Question: I'm creating an app with 'Meteor' using <URL> package for the pagination and 'Bootstrap 3' for the styles.
In the main page I'm displaying multiple items (3 per row) using infinite scroll.
The problem comes when an item is higher than his neighbour items, making the next row to have a free space and floating one item to the right, instead of appearing below the higher one. Here you can see the problem:

I made an HTML template for the item to be used by the pagination package.
So, for the example shown in the image, the generated code will be this one:
'''
<div class="col-md-10 col-lg-10 col-md-offset-2 col-lg-offset-2">
<div class="pagesCont">
<div class="col-md-4 col-lg-4">
<div class="col-md-12 col-lg-12 well">
<h4 class="break-word">
<a href="#">Item 1</a>
</h4>
<a href="#">
<img src="/cfs/files/images_publications/jvtQWo4KSziMXCryh/300x340.png?token=eyJhdXRoVG9rZW4iOiJsQU55dkttNWNxR0twVjJDWmpad1kzMHhOYS1IMGhTNDdiV0t5Vjd4M1lDIn0%3D&amp;store=images_publications" alt="NO VA" class="img-responsive img-thumbnail">
</a>
<h5 class="col-md-8 col-lg-8 break-word">
<a href="#">Category</a>
</h5>
<h4 class="col-md-4 col-lg-4 text-right"> 1 EUR</h4>
<div>
<div class="col-md-12 col-lg-12">
<a href="#" class="break-word">UserName UserLastName</a>
</div>
</div>
</div>
</div>
<div class="col-md-4 col-lg-4">
<div class="col-md-12 col-lg-12 well">
<h4 class="break-word">
<a href="#">Item 2</a>
</h4>
<a href="#">
<img src="/cfs/files/images_publications/woTuL4hS6SkSYRSb3/300x300.png?token=eyJhdXRoVG9rZW4iOiJsQU55dkttNWNxR0twVjJDWmpad1kzMHhOYS1IMGhTNDdiV0t5Vjd4M1lDIn0%3D&amp;store=images_publications" alt="NO VA" class="img-responsive img-thumbnail">
</a>
<h5 class="col-md-8 col-lg-8 break-word">
<a href="#">Category</a>
</h5>
<h4 class="col-md-4 col-lg-4 text-right"> 2 EUR</h4>
<div>
<div class="col-md-12 col-lg-12">
<a href="#" class="break-word">UserName UserLastName</a>
</div>
</div>
</div>
</div>
<div class="col-md-4 col-lg-4">
<div class="col-md-12 col-lg-12 well">
<h4 class="break-word">
<a href="#">Item 3</a>
</h4>
<a href="#">
<img src="/cfs/files/images_publications/woTuL4hS6SkSYRSb3/300x300.png?token=eyJhdXRoVG9rZW4iOiJsQU55dkttNWNxR0twVjJDWmpad1kzMHhOYS1IMGhTNDdiV0t5Vjd4M1lDIn0%3D&amp;store=images_publications" alt="NO VA" class="img-responsive img-thumbnail">
</a>
<h5 class="col-md-8 col-lg-8 break-word">
<a href="#">Category</a>
</h5>
<h4 class="col-md-4 col-lg-4 text-right"> 3 EUR</h4>
<div>
<div class="col-md-12 col-lg-12">
<a href="#" class="break-word">UserName UserLastName</a>
</div>
</div>
</div>
</div>
<div class="col-md-4 col-lg-4">
<div class="col-md-12 col-lg-12 well">
<h4 class="break-word">
<a href="#">Item 4</a>
</h4>
<a href="#">
<img src="/cfs/files/images_publications/woTuL4hS6SkSYRSb3/300x300.png?token=eyJhdXRoVG9rZW4iOiJsQU55dkttNWNxR0twVjJDWmpad1kzMHhOYS1IMGhTNDdiV0t5Vjd4M1lDIn0%3D&amp;store=images_publications" alt="NO VA" class="img-responsive img-thumbnail">
</a>
<h5 class="col-md-8 col-lg-8 break-word">
<a href="#">Category</a>
</h5>
<h4 class="col-md-4 col-lg-4 text-right"> 4 EUR</h4>
<div>
<div class="col-md-12 col-lg-12">
<a href="#" class="break-word">UserName UserLastName</a>
</div>
</div>
</div>
</div>
<div class="col-md-4 col-lg-4">
<div class="col-md-12 col-lg-12 well">
<h4 class="break-word">
<a href="#">Item 5</a>
</h4>
<a href="#">
<img src="/cfs/files/images_publications/woTuL4hS6SkSYRSb3/300x300.png?token=eyJhdXRoVG9rZW4iOiJsQU55dkttNWNxR0twVjJDWmpad1kzMHhOYS1IMGhTNDdiV0t5Vjd4M1lDIn0%3D&amp;store=images_publications" alt="NO VA" class="img-responsive img-thumbnail">
</a>
<h5 class="col-md-8 col-lg-8 break-word">
<a href="#">Category</a>
</h5>
<h4 class="col-md-4 col-lg-4 text-right"> 5 EUR</h4>
<div>
<div class="col-md-12 col-lg-12">
<a href="#" class="break-word">UserName UserLastName</a>
</div>
</div>
</div>
</div>
<div class="col-md-4 col-lg-4">
<div class="col-md-12 col-lg-12 well">
<h4 class="break-word">
<a href="#">Item 6</a>
</h4>
<a href="#">
<img src="/cfs/files/images_publications/woTuL4hS6SkSYRSb3/300x300.png?token=eyJhdXRoVG9rZW4iOiJsQU55dkttNWNxR0twVjJDWmpad1kzMHhOYS1IMGhTNDdiV0t5Vjd4M1lDIn0%3D&amp;store=images_publications" alt="NO VA" class="img-responsive img-thumbnail">
</a>
<h5 class="col-md-8 col-lg-8 break-word">
<a href="#">Category</a>
</h5>
<h4 class="col-md-4 col-lg-4 text-right"> 6 EUR</h4>
<div>
<div class="col-md-12 col-lg-12">
<a href="#" class="break-word">UserName UserLastName</a>
</div>
</div>
</div>
</div>
<div class="col-md-4 col-lg-4">
<div class="col-md-12 col-lg-12 well">
<h4 class="break-word">
<a href="#">Item 7</a>
</h4>
<a href="#">
<img src="/cfs/files/images_publications/woTuL4hS6SkSYRSb3/300x300.png?token=eyJhdXRoVG9rZW4iOiJsQU55dkttNWNxR0twVjJDWmpad1kzMHhOYS1IMGhTNDdiV0t5Vjd4M1lDIn0%3D&amp;store=images_publications" alt="NO VA" class="img-responsive img-thumbnail">
</a>
<h5 class="col-md-8 col-lg-8 break-word">
<a href="#">Category</a>
</h5>
<h4 class="col-md-4 col-lg-4 text-right"> 7 EUR</h4>
<div>
<div class="col-md-12 col-lg-12">
<a href="#" class="break-word">UserName UserLastName</a>
</div>
</div>
</div>
</div>
<div class="col-md-4 col-lg-4">
<div class="col-md-12 col-lg-12 well">
<h4 class="break-word">
<a href="#">Item 8</a>
</h4>
<a href="#">
<img src="/cfs/files/images_publications/woTuL4hS6SkSYRSb3/300x300.png?token=eyJhdXRoVG9rZW4iOiJsQU55dkttNWNxR0twVjJDWmpad1kzMHhOYS1IMGhTNDdiV0t5Vjd4M1lDIn0%3D&amp;store=images_publications" alt="NO VA" class="img-responsive img-thumbnail">
</a>
<h5 class="col-md-8 col-lg-8 break-word">
<a href="#">Category</a>
</h5>
<h4 class="col-md-4 col-lg-4 text-right"> 8 EUR</h4>
<div>
<div class="col-md-12 col-lg-12">
<a href="#" class="break-word">UserName UserLastName</a>
</div>
</div>
</div>
</div>
<div class="col-md-4 col-lg-4">
<div class="col-md-12 col-lg-12 well">
<h4 class="break-word">
<a href="#">Item 9</a>
</h4>
<a href="#">
<img src="/cfs/files/images_publications/woTuL4hS6SkSYRSb3/300x300.png?token=eyJhdXRoVG9rZW4iOiJsQU55dkttNWNxR0twVjJDWmpad1kzMHhOYS1IMGhTNDdiV0t5Vjd4M1lDIn0%3D&amp;store=images_publications" alt="NO VA" class="img-responsive img-thumbnail">
</a>
<h5 class="col-md-8 col-lg-8 break-word">
<a href="#">Category</a>
</h5>
<h4 class="col-md-4 col-lg-4 text-right"> 9 EUR</h4>
<div>
<div class="col-md-12 col-lg-12">
<a href="#" class="break-word">UserName UserLastName</a>
</div>
</div>
</div>
</div>
</div>
</div>
'''
I could make the items to have the same hight but I want to have different image sizes and multiline text without leaving free space inside the item.
I want something like the items list shown in this web: <URL>
But the problem with that list is that uses absolute positions in order to display an item below each other. I would like to avoid absolute positions since I think it wouldn't be so easy to integrate with the package mentioned before.
I don't know if something like this is possible in 'Bootstrap 3' without using absolute positions.
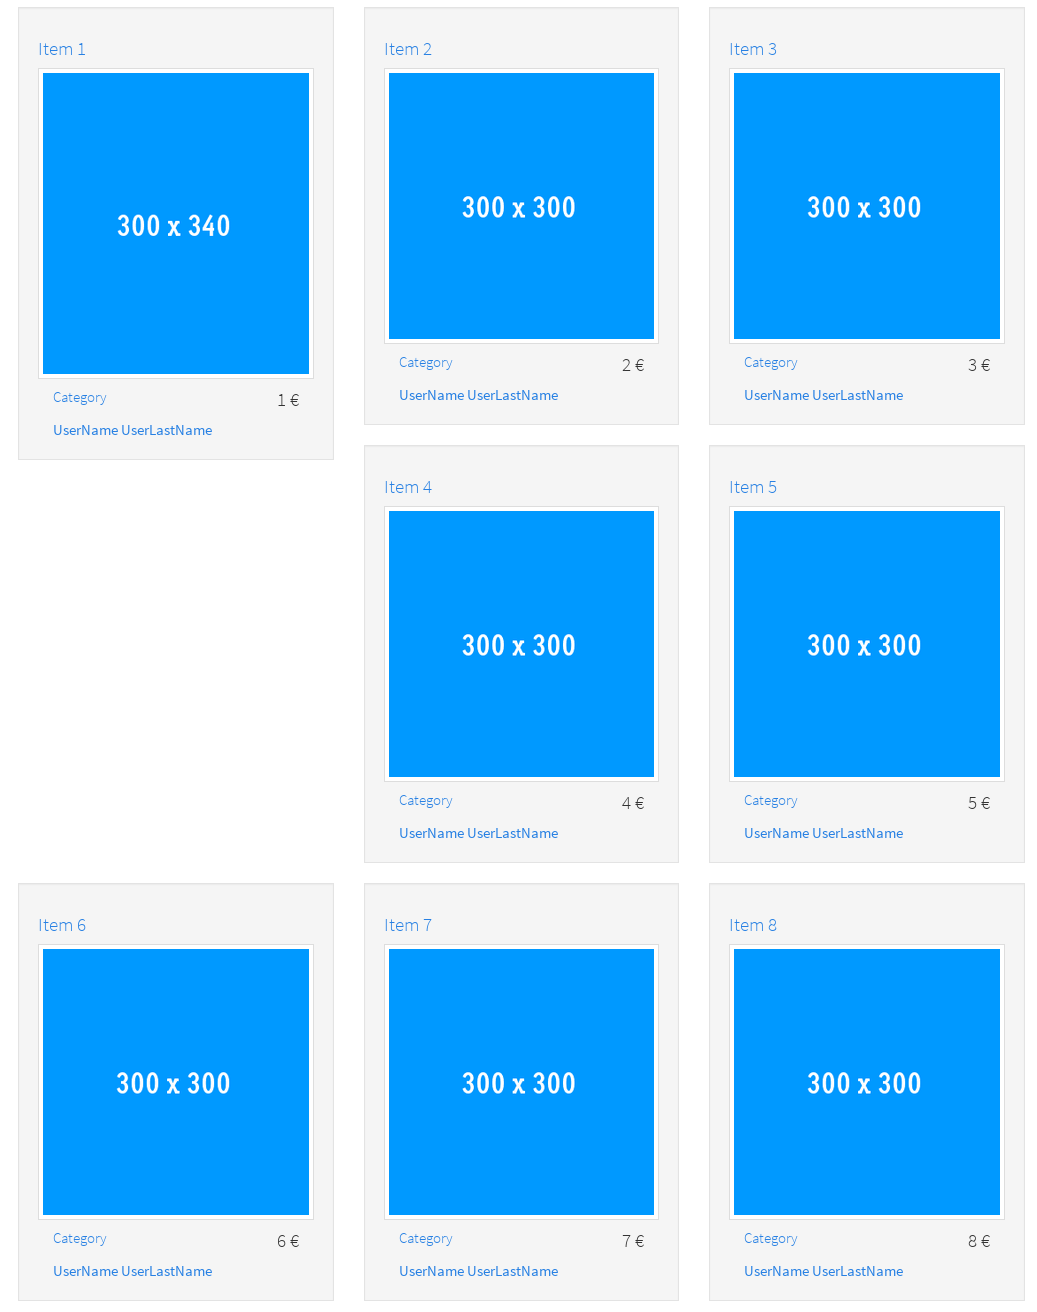
Answer: This has little to do with meteor or pagination I believe.
What you are looking for is to probably implement masonyjs with bootstrap. Layouts like these can get really interesting and tricky. I would definitely look into that combo.